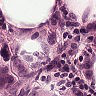
Metastatic tissue present: yes